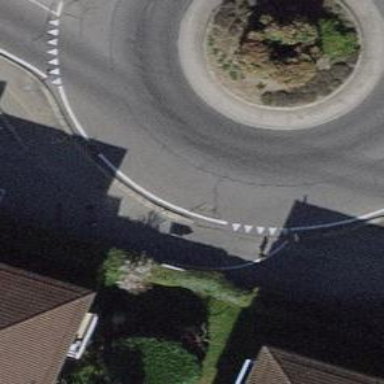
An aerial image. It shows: Secondary road with asphalt surface leading to roundabout.